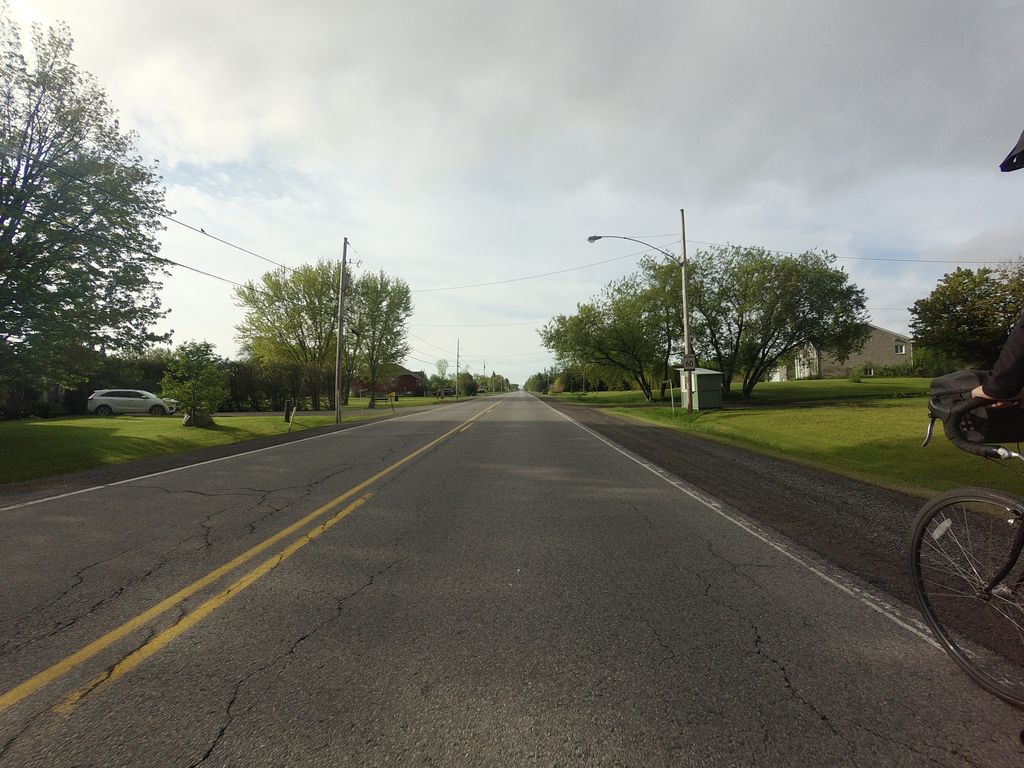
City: ottawa-gatineau